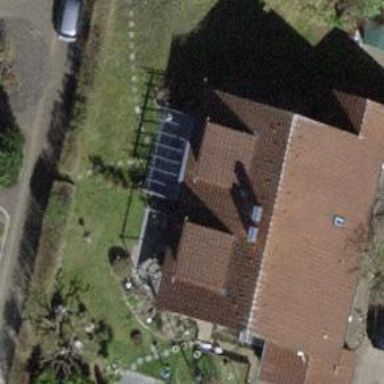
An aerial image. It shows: Semidetached house.